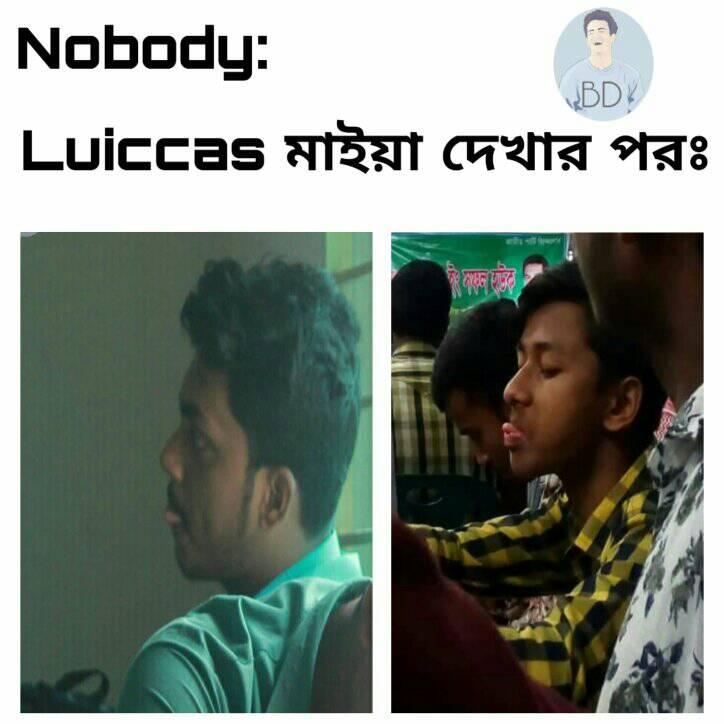
Caption: Nobody:    Luiccas  মাইয়া দেখার পরঃ
Label: hate